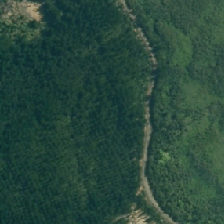
Land cover: herbaceous_freshwater_vege